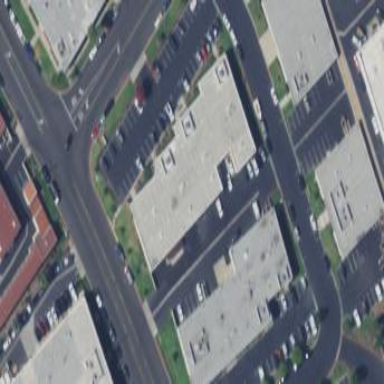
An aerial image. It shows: Office building.